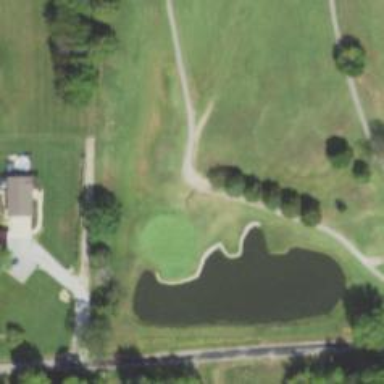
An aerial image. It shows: Service road designated as golf cart path.